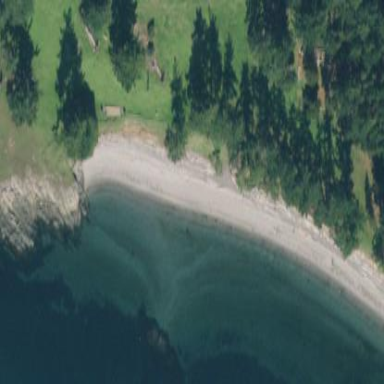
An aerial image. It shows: Scenic beach with natural beauty.